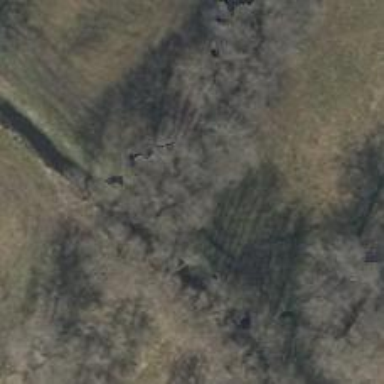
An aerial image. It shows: Row of deciduous broadleaved trees.